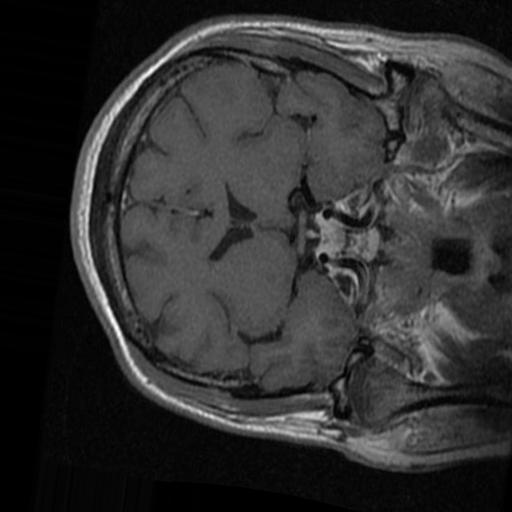
Label: brain_tumor